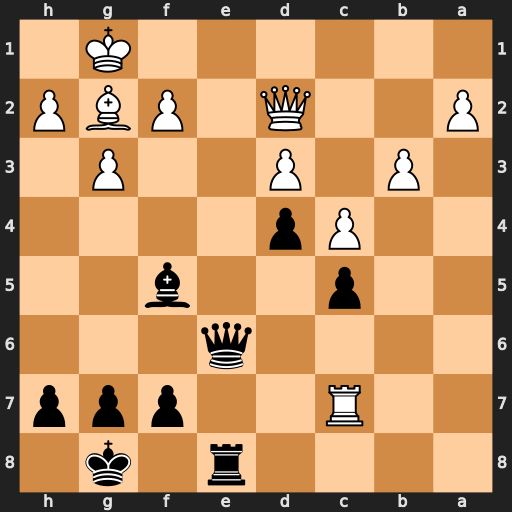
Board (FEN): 4r1k1/2R2ppp/4q3/2p2b2/2Pp4/1P1P2P1/P2Q1PBP/6K1
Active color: b
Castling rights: -
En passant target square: -
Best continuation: Qe1+ Qxe1 Rxe1+ Bf1 Bh3 Rc8+ Bxc8